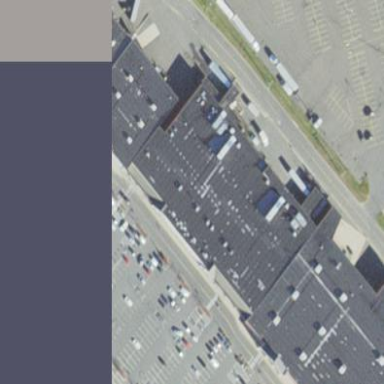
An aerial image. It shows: Retail building.